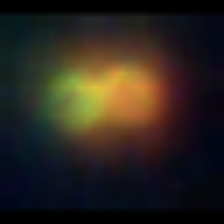
Taxon: NanoPlankton
Group: Other